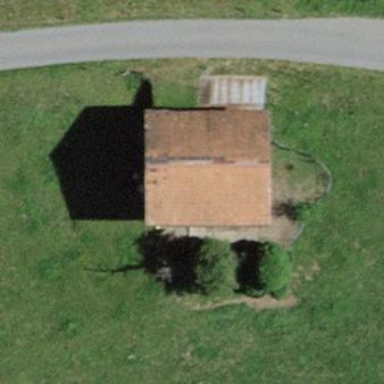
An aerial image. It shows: Barn.